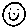
Label: smiley face